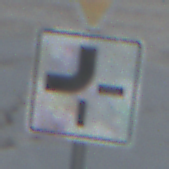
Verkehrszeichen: VerlaufVorfahrtsstrasse2
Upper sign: VorfahrtGewaehren
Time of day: SunriseSunset
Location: Outdoor (Beach)
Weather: PartlyCloudy
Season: NotSpecified
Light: Natural